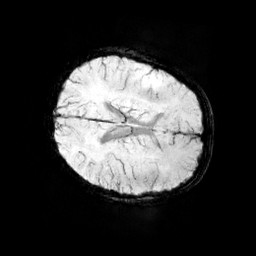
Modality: minIP
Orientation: axial
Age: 11
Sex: female
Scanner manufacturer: siemens
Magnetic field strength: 3 T
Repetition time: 0.027 s
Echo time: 0.02 s